Aerial crown-view tile of a tropical tree (Barro Colorado Island, Panama), acquired 20250715:
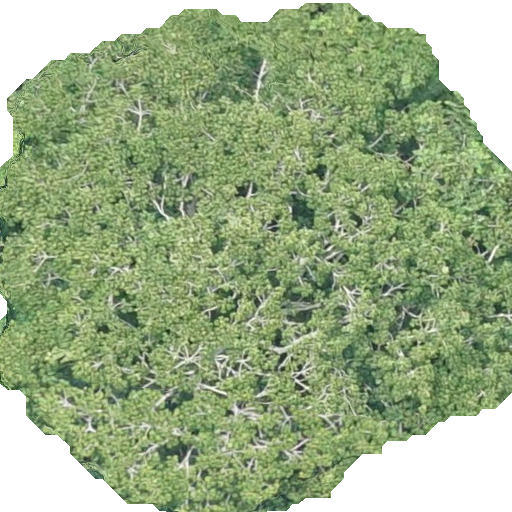
Species: Sterculia apetala
GBIF accepted scientific name: Sterculia apetala
Crown area: 325.549 m²